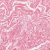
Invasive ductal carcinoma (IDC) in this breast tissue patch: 0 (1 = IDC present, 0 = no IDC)